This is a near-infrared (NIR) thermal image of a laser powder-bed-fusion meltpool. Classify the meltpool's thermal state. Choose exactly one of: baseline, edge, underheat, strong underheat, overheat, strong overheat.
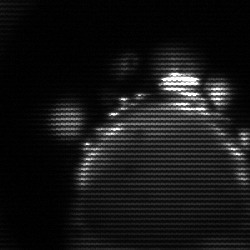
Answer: edge